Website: macys
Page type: payment
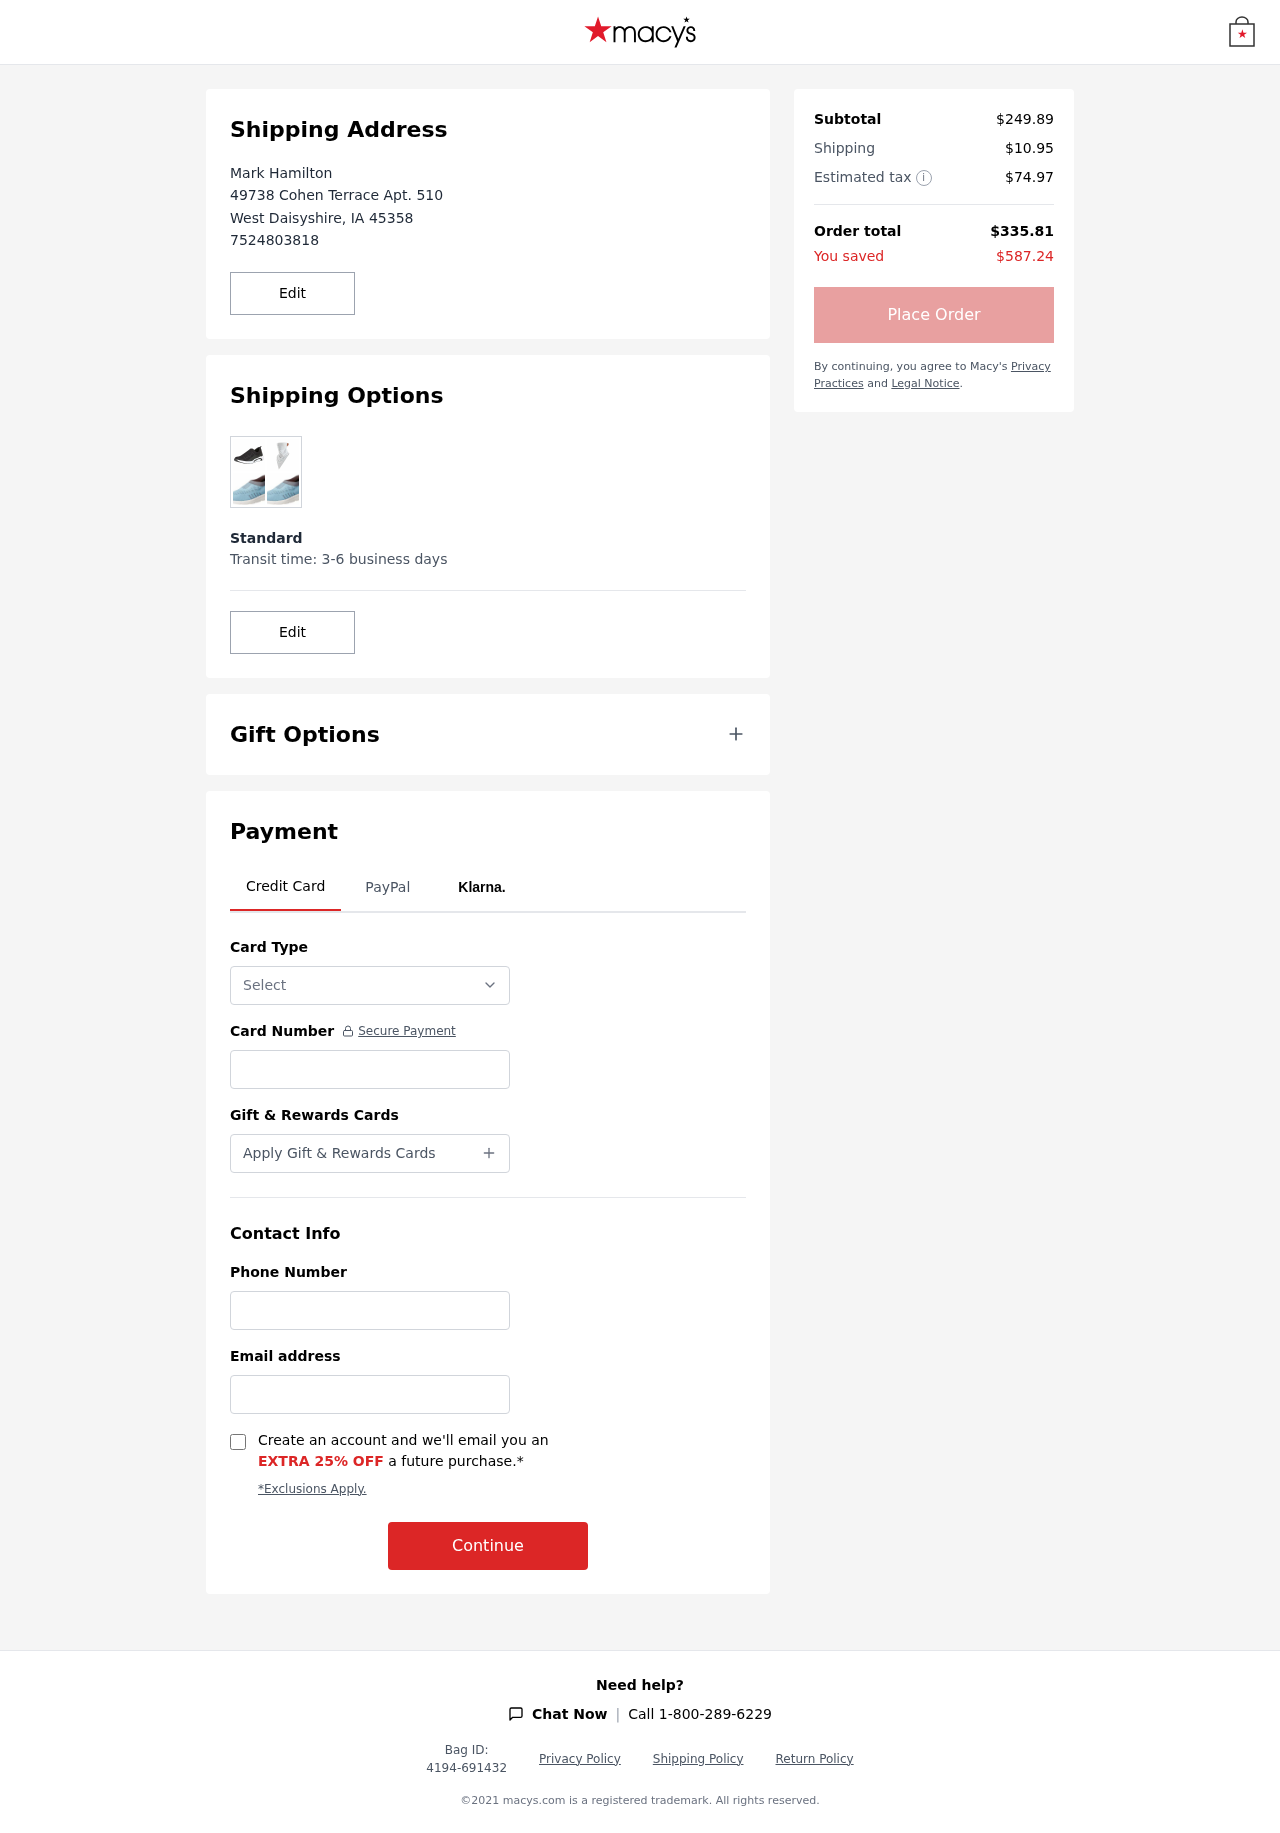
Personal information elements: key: PII_CARD_NUMBER
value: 6510 5243 4252 1381
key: PII_CARD_TYPE
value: Discover
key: PII_CITY
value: West Daisyshire
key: PII_EMAIL
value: mark.hamilton@hotmail.com
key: PII_FULLNAME
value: Mark Hamilton
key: PII_PHONE
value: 7524803818
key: PII_POSTCODE
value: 45358
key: PII_STATE_ABBR
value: IA
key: PII_STREET
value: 49738 Cohen Terrace Apt. 510
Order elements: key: ORDER_SUBTOTAL
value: $249.89
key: ORDER_SHIPPING_COST
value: $10.95
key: ORDER_TAX
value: $74.97
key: ORDER_TOTAL
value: $335.81
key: ORDER_SAVINGS
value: $587.24